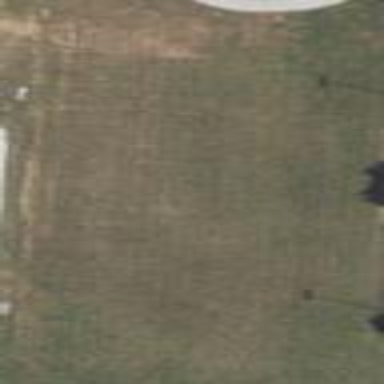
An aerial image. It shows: American football pitch.